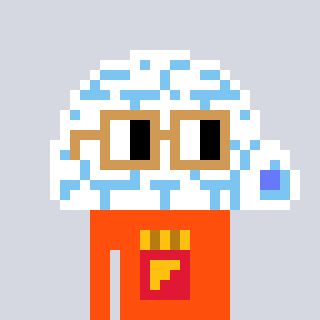
a pixel art character with square brown glasses, a igloo-shaped head and a orange-colored body on a cool background